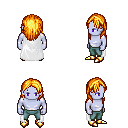
a pixel art fantasy rpg character, male body template, dark elf, purple skin, white cape, teal pants, light blonde long hairstyle, gold boots, four views (front, back, left, right), 2x2 character sprite sheet, small pixel art, hard edges, no anti-aliasing